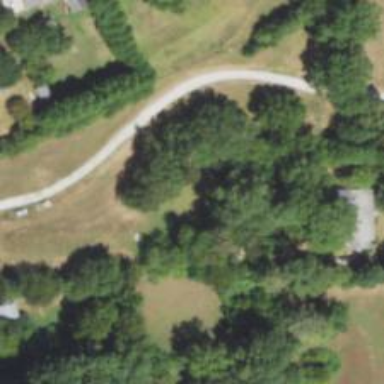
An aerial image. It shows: Driveway leading to service road.